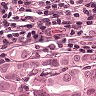
Metastatic tissue present: yes